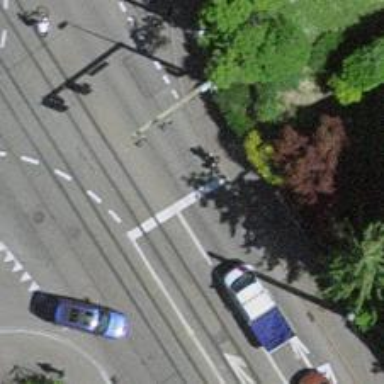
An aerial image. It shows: Road with traffic signals controlling the flow of traffic.